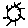
Label: sun